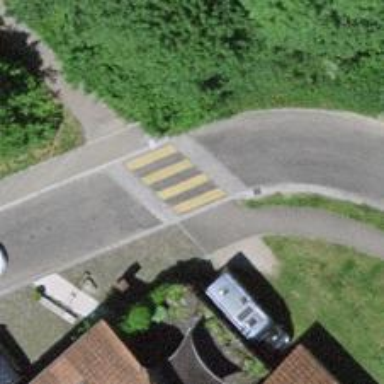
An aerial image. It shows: Zebra crossing on the road.